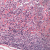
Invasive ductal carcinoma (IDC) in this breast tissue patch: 1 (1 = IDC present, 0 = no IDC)